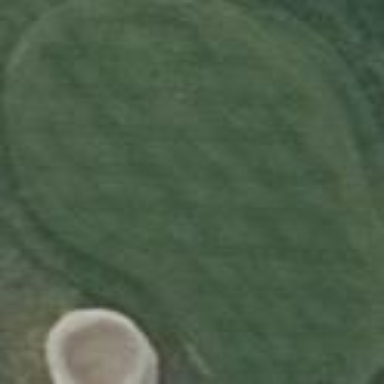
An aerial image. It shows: Golf green.